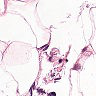
Metastatic tissue present: no